Field crop: maize
Growth stage: 2
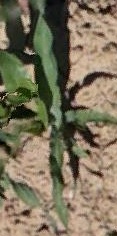
Species: maize